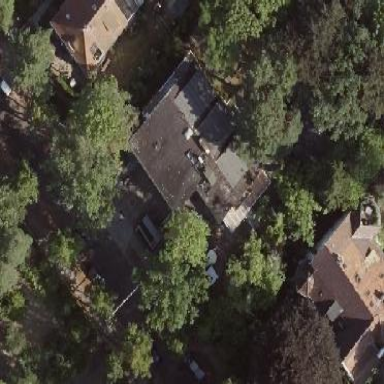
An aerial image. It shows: Clinic.